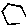
Label: hexagon